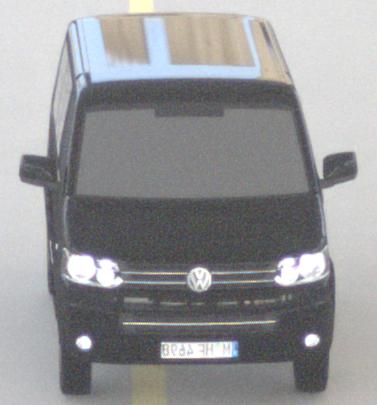
Make: VW Commercial Vehicles (Nutzfahrzeuge)
Model: T5 Multivan 2.0
Detailed model: T5 Multivan
Model produced from: 2009/09
Model produced until: 2013/06
Doors: 4
Color: black
Road condition: dry road
Daytime: morning or afternoon
Contrast: low contrast